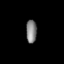
Tissue: lung
Cell type: Myeloid cells
Senescence score: 0.6196
Nuclear area (px): 239
Mean DAPI intensity: 131.042